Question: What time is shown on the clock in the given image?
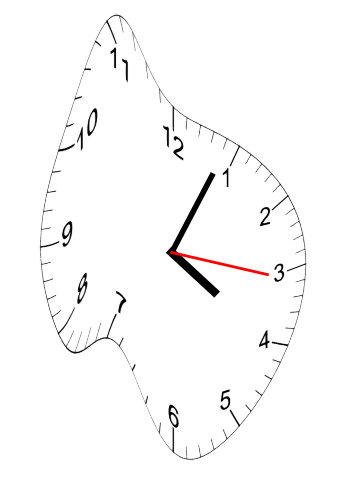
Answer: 04:04:16